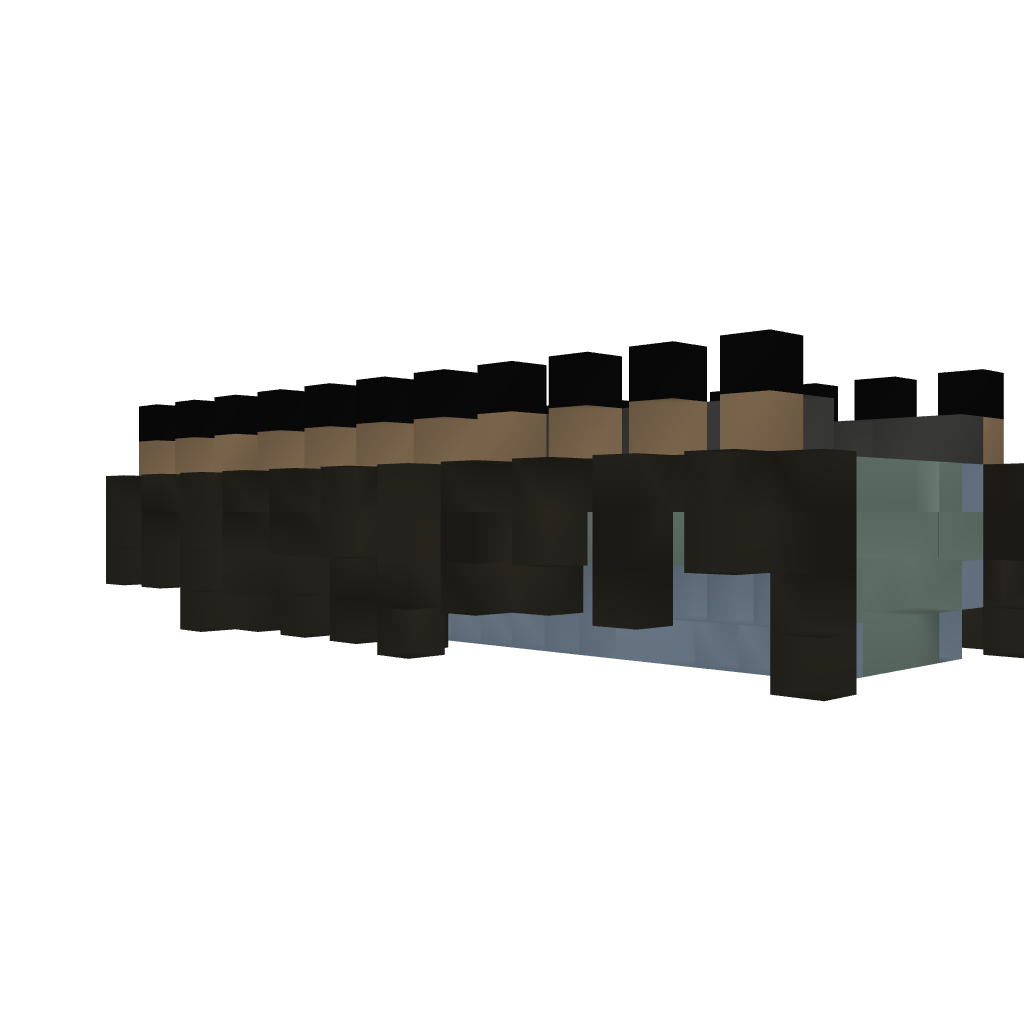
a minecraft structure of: Ancient Skyway Modified with sewer(Straight)